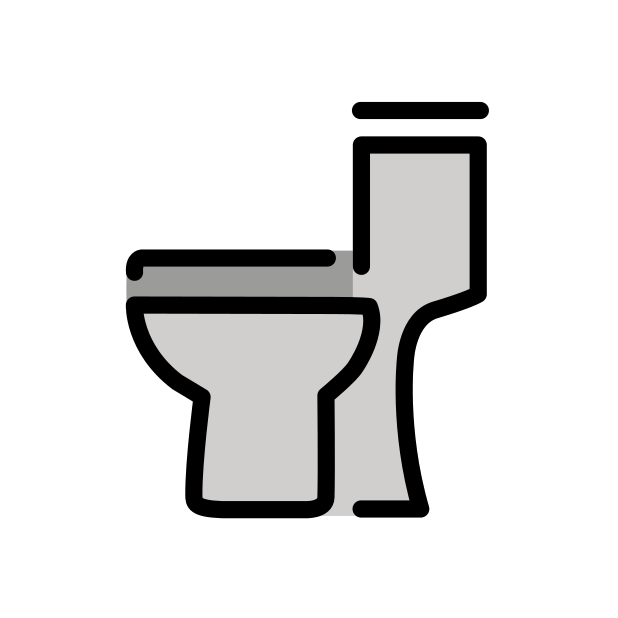
toilet